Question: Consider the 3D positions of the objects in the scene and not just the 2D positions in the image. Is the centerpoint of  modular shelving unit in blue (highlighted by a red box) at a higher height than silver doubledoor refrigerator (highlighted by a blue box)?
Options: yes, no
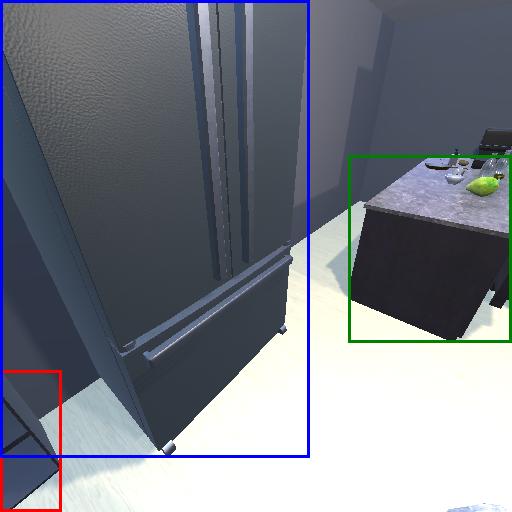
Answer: yes